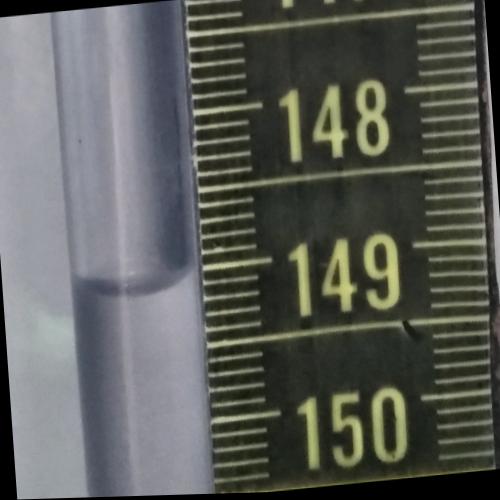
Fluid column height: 149.1 cm